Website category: movie
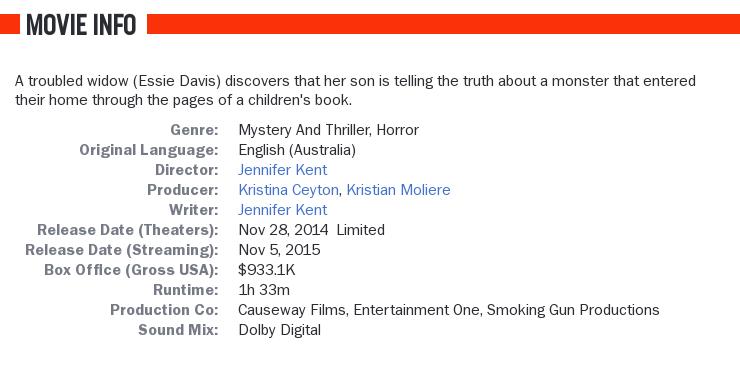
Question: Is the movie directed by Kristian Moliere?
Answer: no

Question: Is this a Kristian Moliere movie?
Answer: no

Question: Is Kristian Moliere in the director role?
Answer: no

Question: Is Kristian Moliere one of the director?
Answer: no

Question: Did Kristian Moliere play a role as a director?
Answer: no